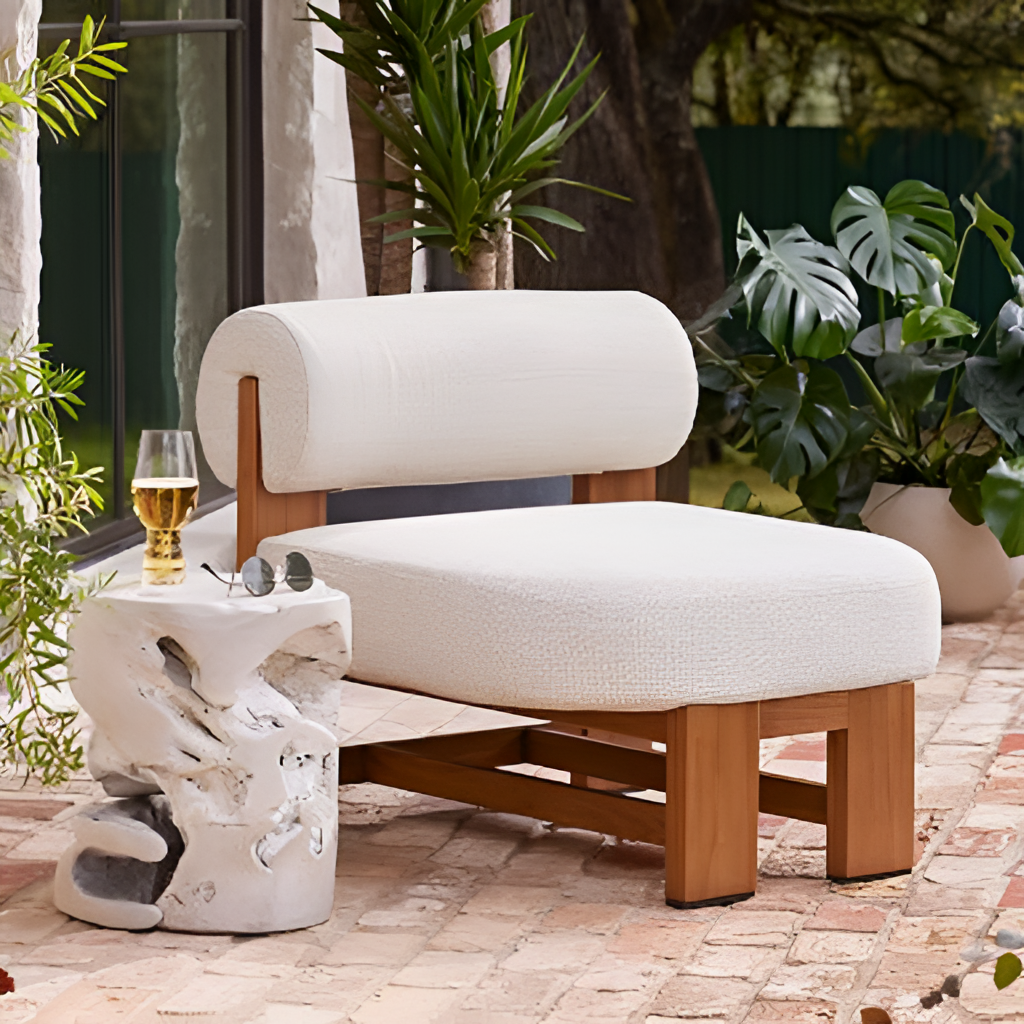
I'm sorry, , flooring, with nan pattern, wallpaper, with nan pattern